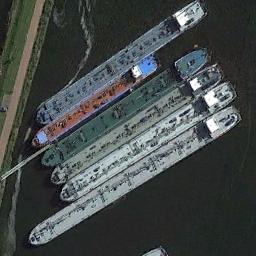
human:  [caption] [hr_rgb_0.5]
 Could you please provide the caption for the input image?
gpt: Several cargo ships of different colors are docked at the dock and the water is deep blue .

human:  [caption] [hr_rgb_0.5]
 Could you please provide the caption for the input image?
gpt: There is a road beside many ships .

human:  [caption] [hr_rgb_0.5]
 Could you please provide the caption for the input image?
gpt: There are six ships in the black water on the shore .

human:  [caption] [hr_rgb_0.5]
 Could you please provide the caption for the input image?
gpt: Six tankers docked neatly by the dock .

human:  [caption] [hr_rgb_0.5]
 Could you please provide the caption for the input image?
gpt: There are several ships at the harbor .